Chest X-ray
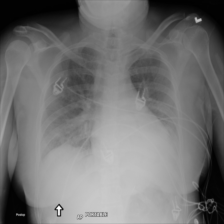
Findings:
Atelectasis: negative
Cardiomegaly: negative
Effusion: negative
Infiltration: positive
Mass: negative
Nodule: negative
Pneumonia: negative
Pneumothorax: negative
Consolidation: negative
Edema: negative
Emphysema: negative
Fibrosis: negative
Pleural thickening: negative
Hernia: negative